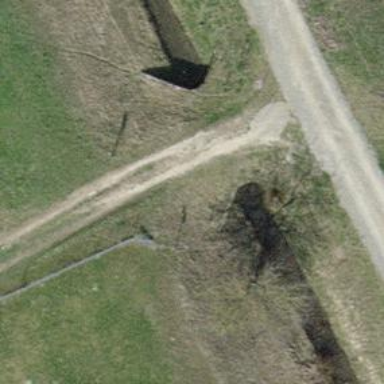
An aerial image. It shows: Culvert tunnel underneath ditch.